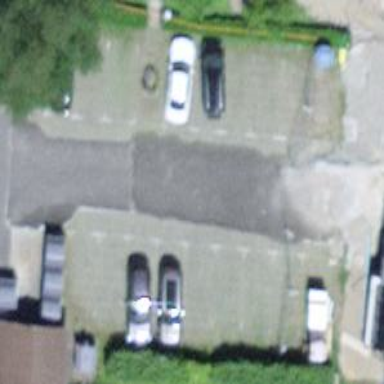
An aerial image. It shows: Parking area available.